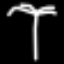
Label: palm tree